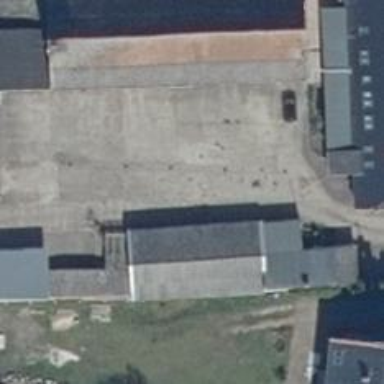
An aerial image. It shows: Car repair shop.